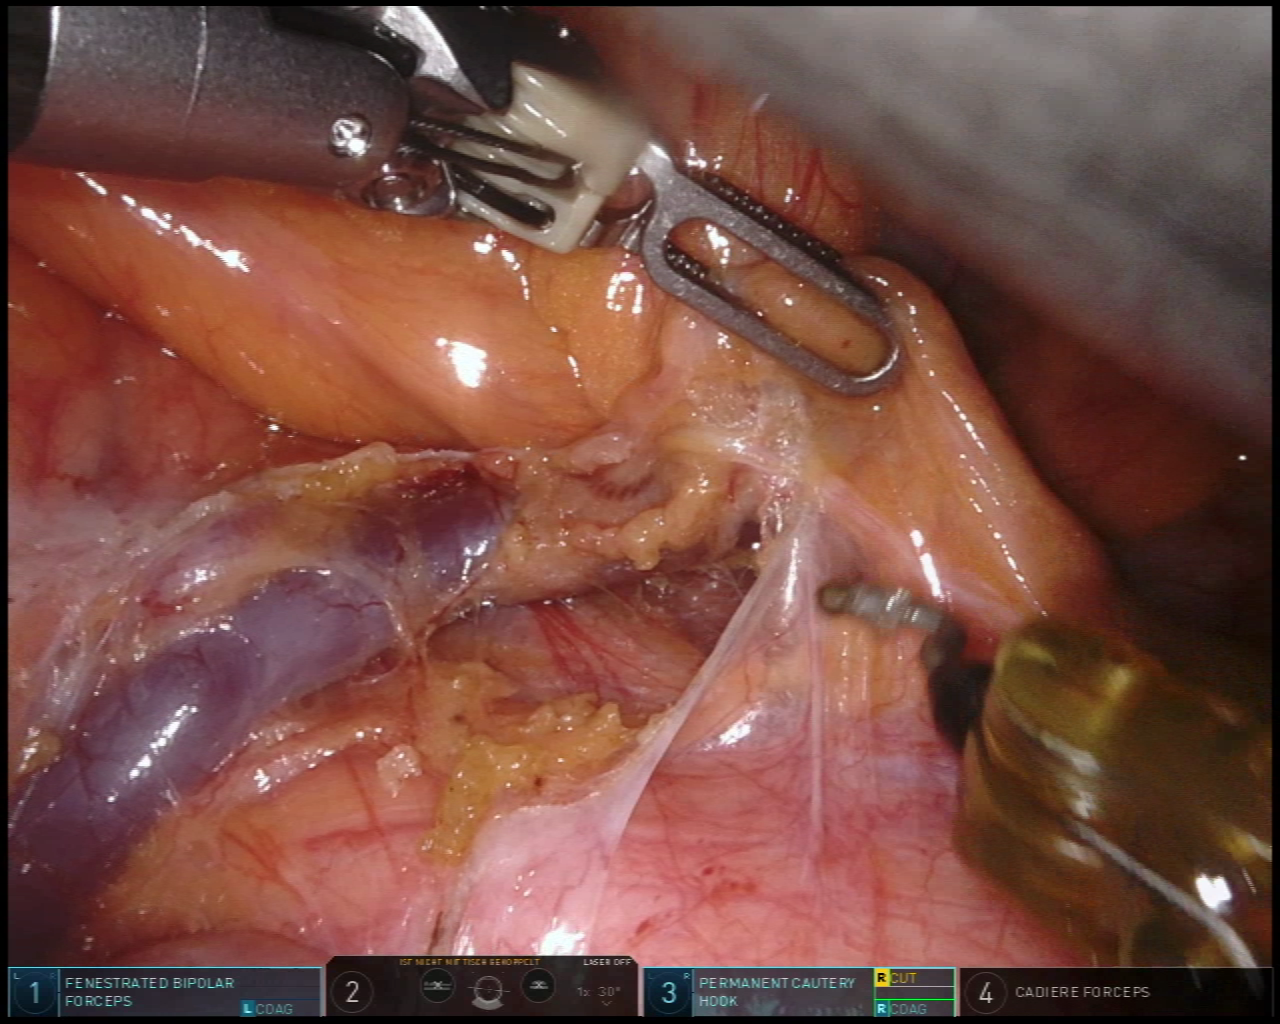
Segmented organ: intestinal_veins
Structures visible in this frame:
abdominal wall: no
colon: no
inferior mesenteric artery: no
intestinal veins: yes
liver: no
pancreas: no
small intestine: yes
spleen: no
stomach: no
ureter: no
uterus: no
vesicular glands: no